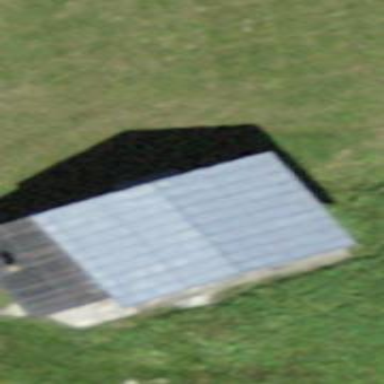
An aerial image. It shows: Bungalow.